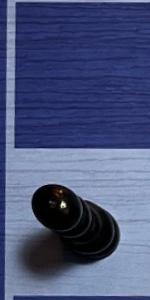
Label: Pawn_Black